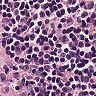
Metastatic tissue present: no